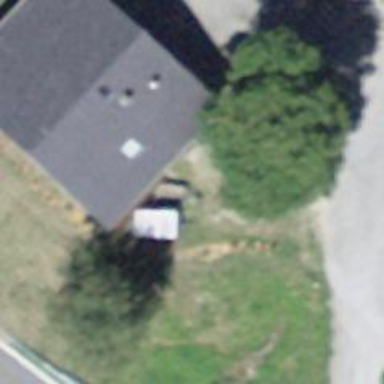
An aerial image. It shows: Detached building.